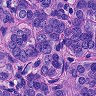
Metastatic tissue present: yes